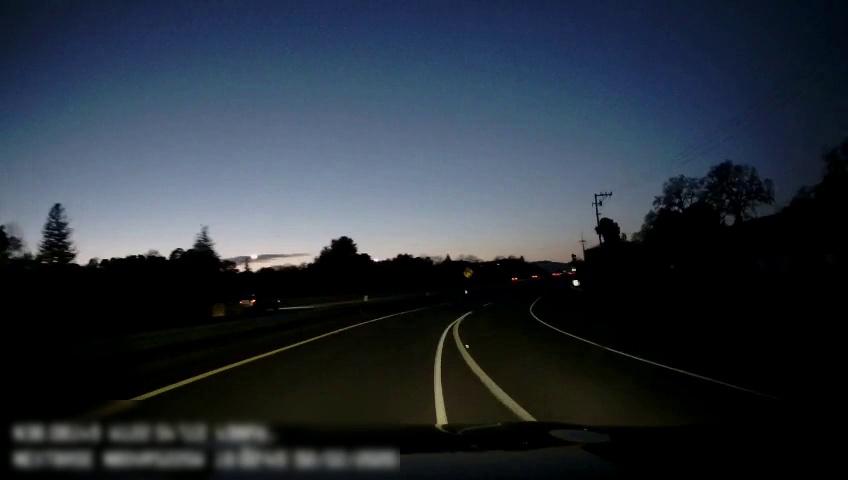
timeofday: Dusk/Dawn/Twilight
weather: Other
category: Drivable Space
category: Drivable Space
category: Vehicles | SUV
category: Lanes | Alternate Lane
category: Lanes | Alternate Lane
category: Lanes | Alternate Lane
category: Lanes | Alternate Lane
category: Traffic | Signs